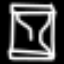
Label: hourglass